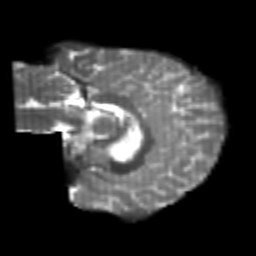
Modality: T2w
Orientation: sagittal
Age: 22
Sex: female
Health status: healthy
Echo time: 0.074 s